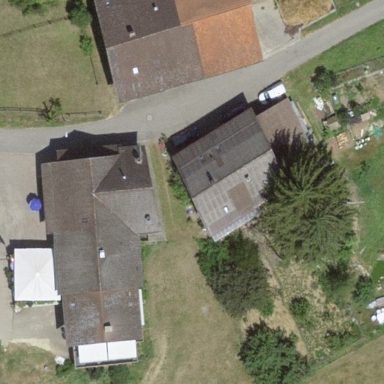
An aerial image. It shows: Building with gabled roof.